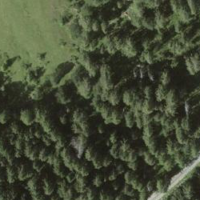
EUNIS habitat code: 43
Species observed at this site:
Equisetum sylvaticum